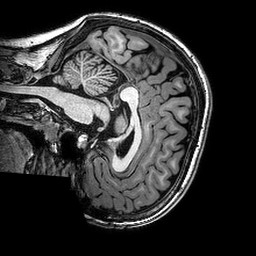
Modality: T1w
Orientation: sagittal
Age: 23
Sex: female
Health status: healthy
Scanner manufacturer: philips
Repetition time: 0.008132 s
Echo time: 0.00372 s